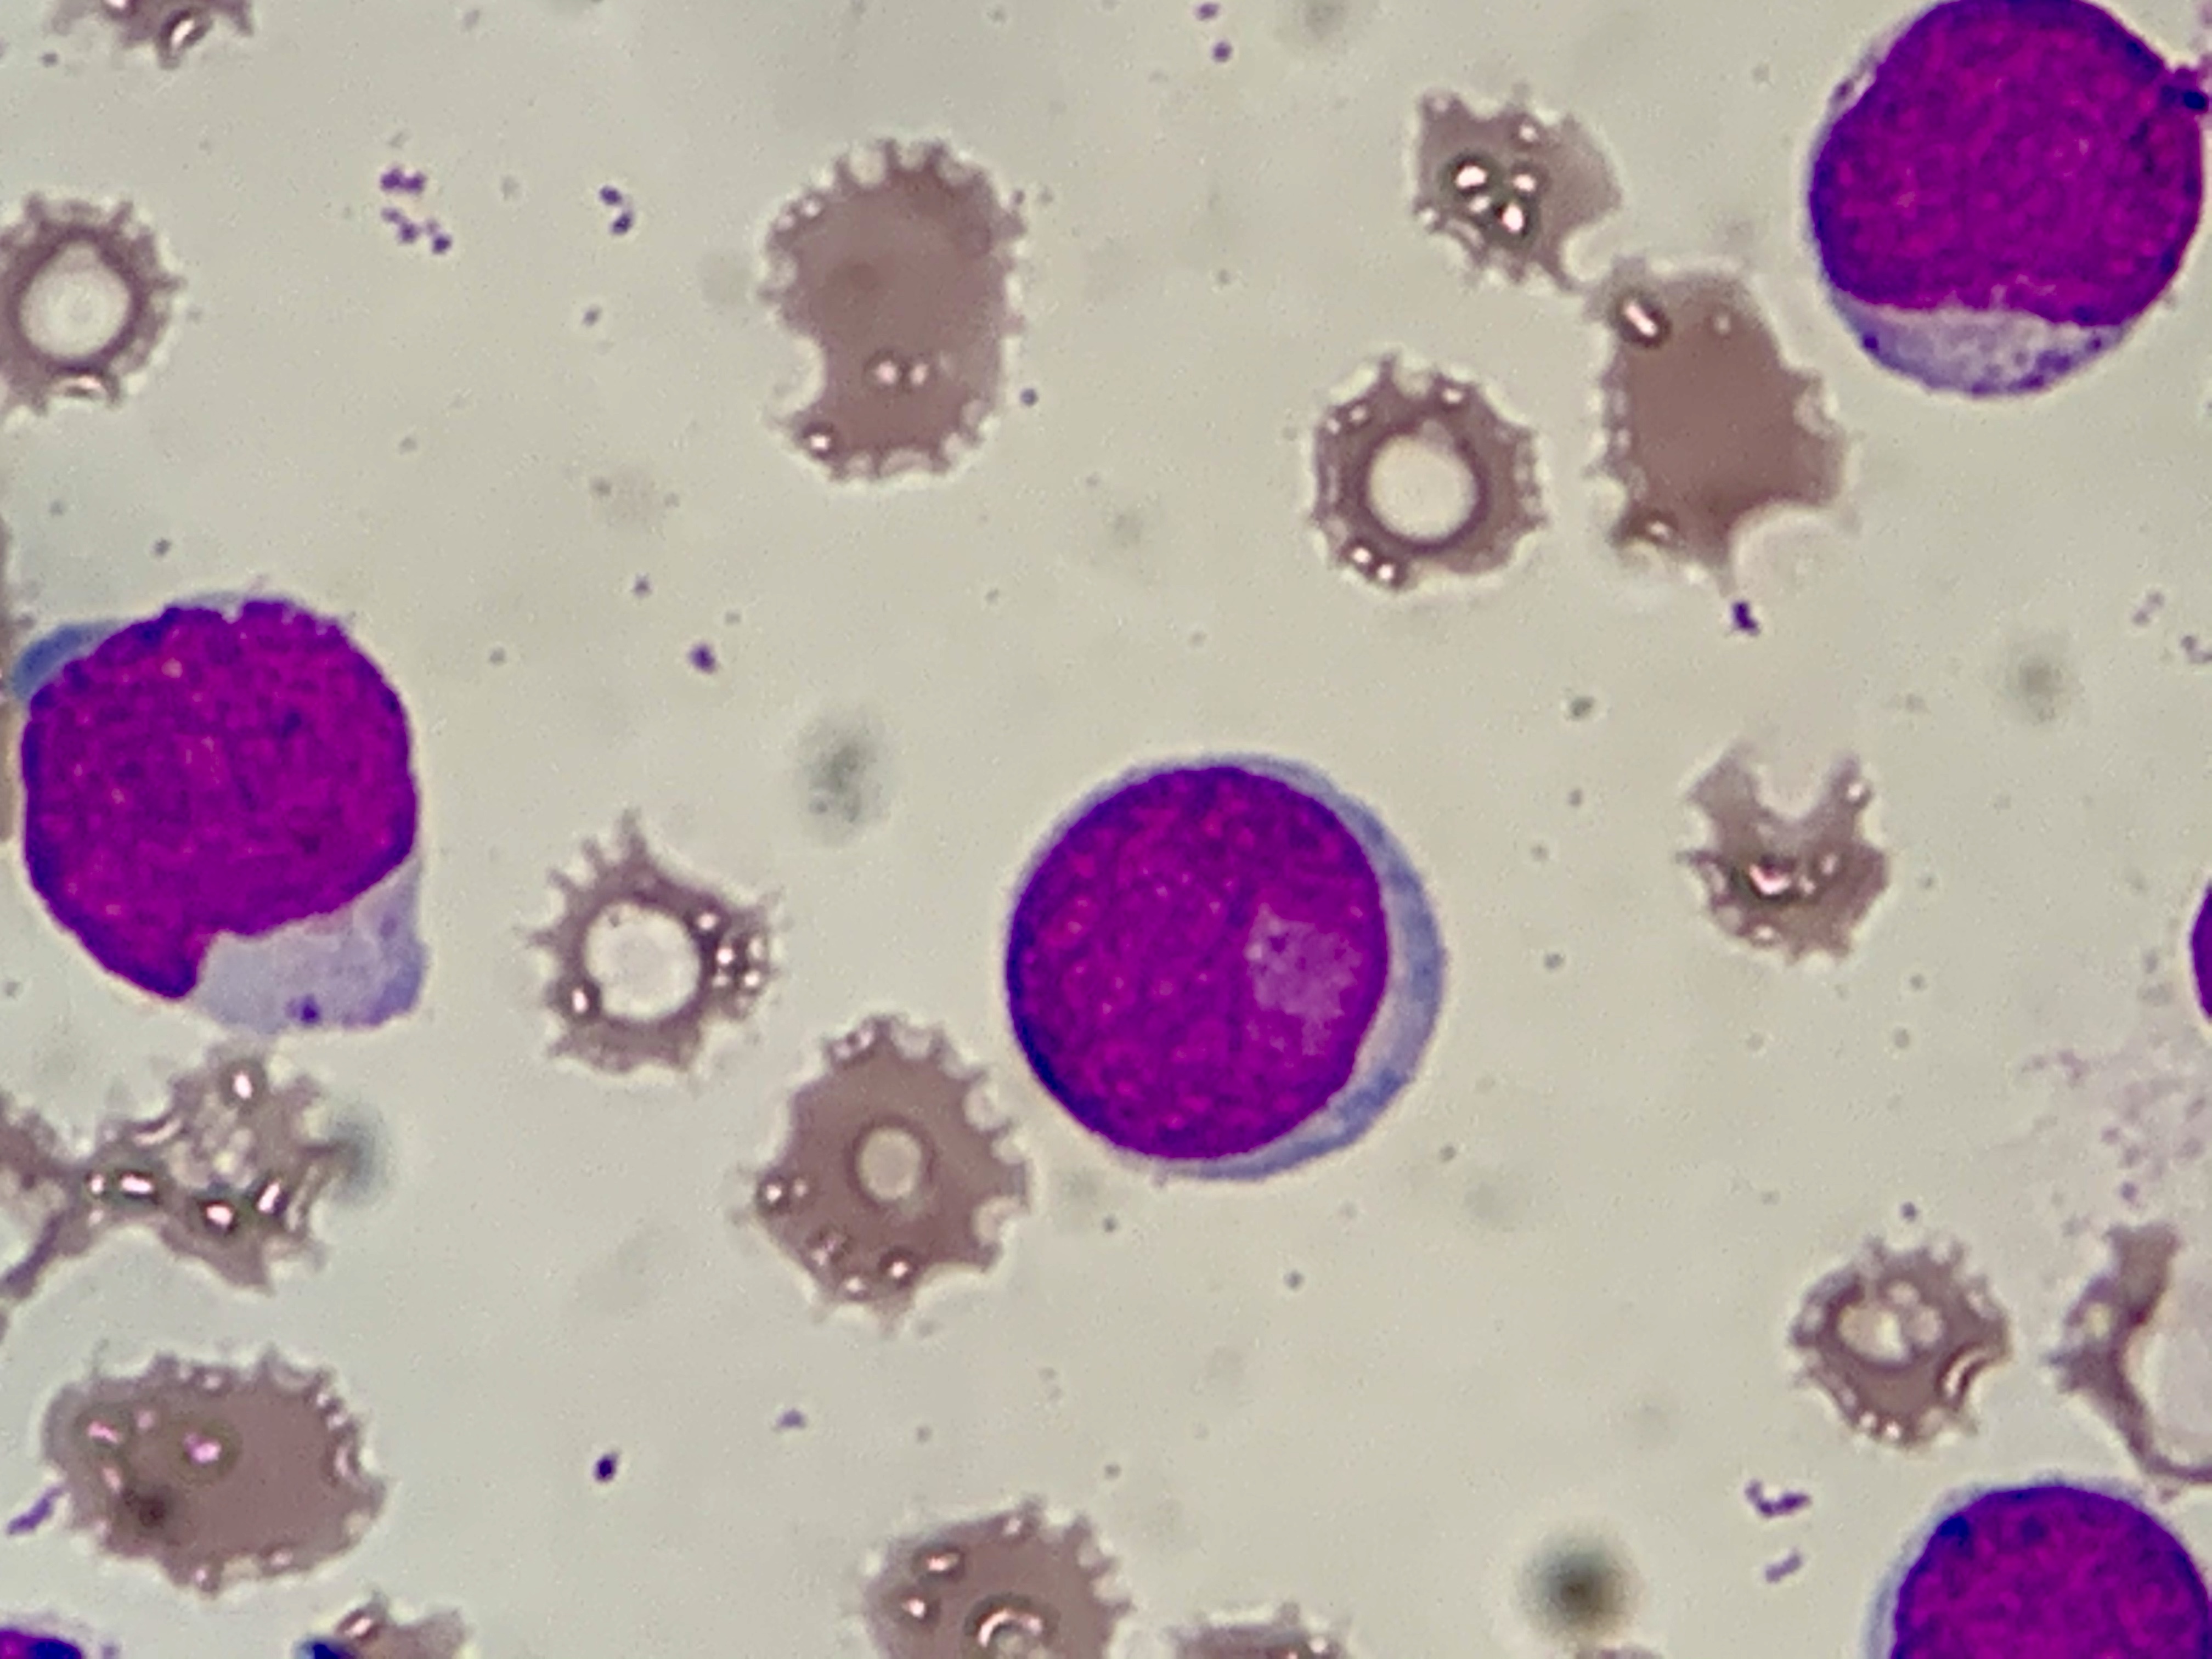
Cell type: BLAST CELLS